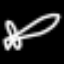
Label: airplane